Question: I have recently learnt that its possible to change values of constants in c using a pointer but its not possible for string literals. Possibly the explanation lies in the fact that constants and other strings are allocated space in modifiable region in space whereas string literals gets in non-modifiable region in space (possibly code segment). I have written a program that display addresses for these variables. Outputs are shown as well.
'''
#include <stdio.h>
int x=0;
int y=0;
int main(int argc, char *argv[])
{
const int a =5;
const int b;
const int c =10;
const char *string = "simar"; //its a literal, gets space in code segment
char *string2 = "hello";
char string3[] = "bye"; // its array, so gets space in data segment
const char string4[] = "guess";
const int *pt;
int *pt2;
printf("
x:%u
y:%u Note that values are increasing
a:%u
b:%u
c:%u Note that values are dec, so they are on stack
string:%u
string2:%u Note that address range is different so they are in code segment
string3:%u Note it seems on stack as well
string4:%u
",&x,&y,&a,&b,&c,string,string2,string3,string4);
}
'''

Please explain where exactly these variables get space??
Where do globals get space, where do constants get and where does string literals get??
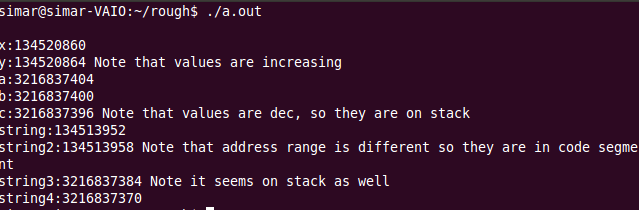
Answer: "Possible" is over-stating the case.
You can write code that attempts to modify a const object (for example by casting its address to a pointer-to-non-const type). You can also write code that attempts to modify a string literal.
In both cases your code has undefined behavior, meaning that the standard doesn't care what happens. The implementation can do what it likes, and what happens is usually an accidental side-effect of something else that does matter. You cannot rely on the behavior. In short, that code is wrong. This is true both of objects defined as 'const', and of string literals.
It may be that on a particular implementation, the effect is to change the object or the literal. It may be that on another implementation, you get an access error and the program crashes. It may be that on a third implementation, you get one behavior sometimes and the other at other times. It may be that something entirely different happens.
It's implementation-specific where variables get their space, but in a typical implementation:
- 'x''y'- 'a''5''a'- 'b'- 'c''a'- - 'string3''string4'